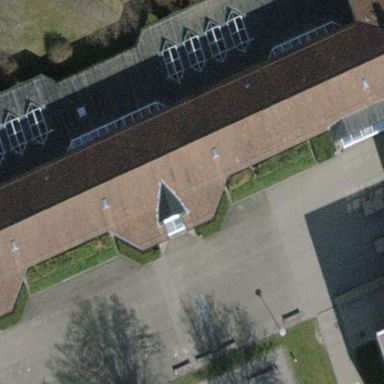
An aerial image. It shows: School building.